You are looking at the envelope spectrum of a bearing's vibration signal. The marked vertical lines are the theoretical fault frequencies for the outer race, inner race, rolling elements, and cage. Diagnose the bearing from this image, choosing from: normal, inner_race, outer_race, ball.
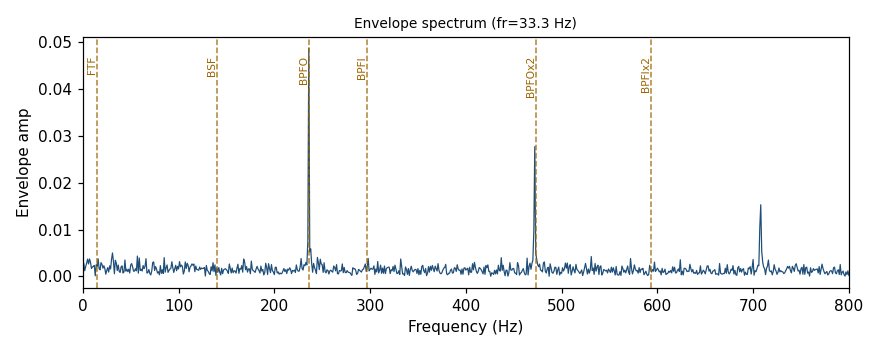
Answer: outer_race